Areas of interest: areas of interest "Zhonghai Jincheng International Garden Kindergarten"
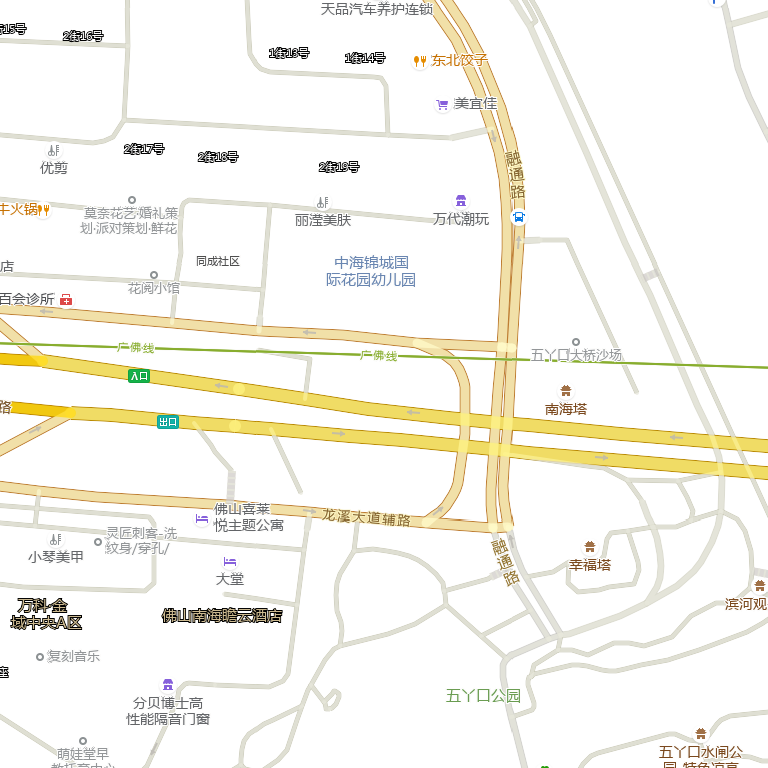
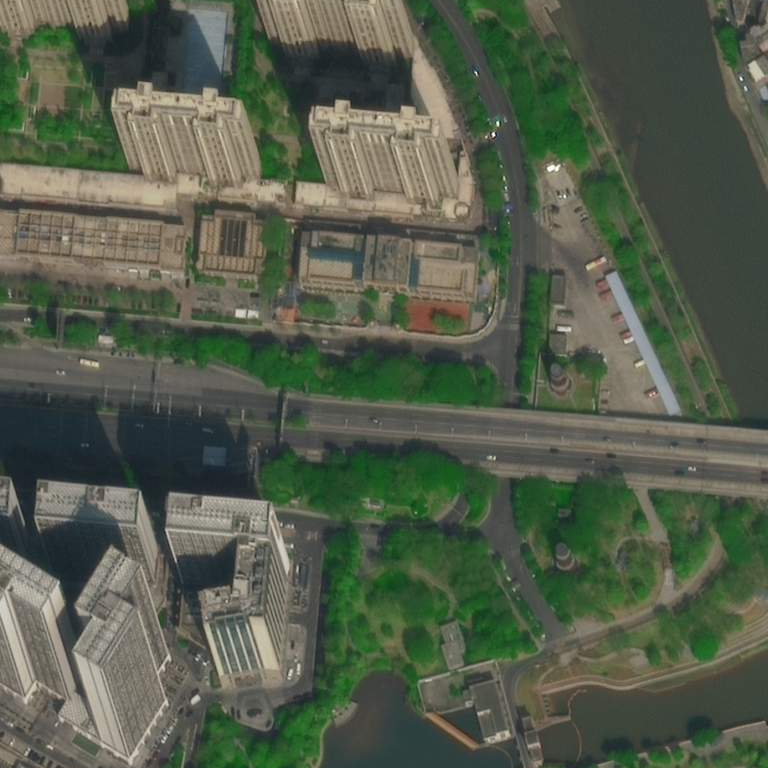